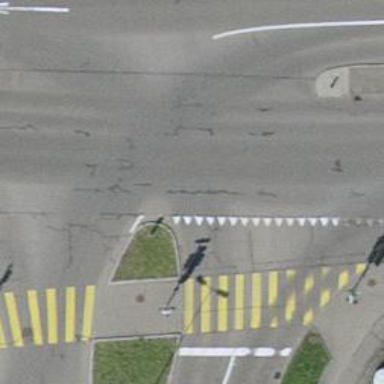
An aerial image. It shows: Tram level crossing on the railway.